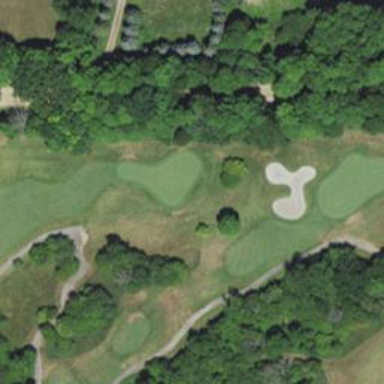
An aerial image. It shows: Grassy area designated as golf fairway.